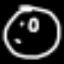
Label: donut